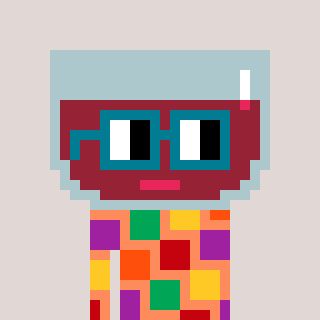
a pixel art character with square dark green glasses, a wine-shaped head and a peachy-colored body on a warm background